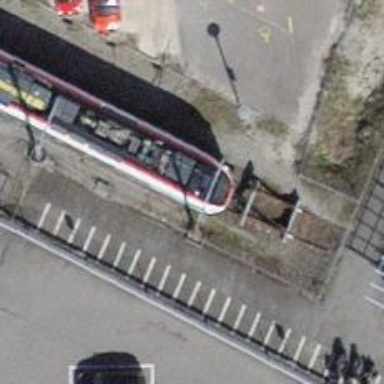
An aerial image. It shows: Railway buffer stop.